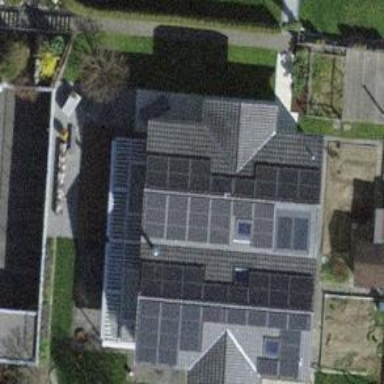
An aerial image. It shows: Solar power generator.